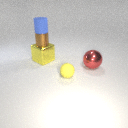
small yellow rubber sphere in front of large red metal sphere